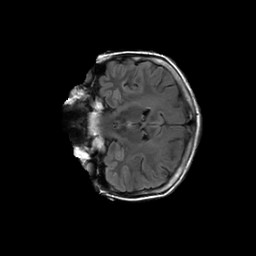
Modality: FLAIR
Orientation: coronal
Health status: ill
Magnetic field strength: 3 T